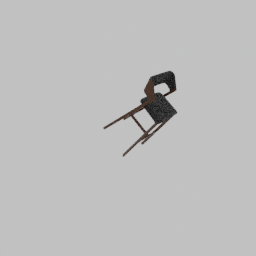
Label: furniture